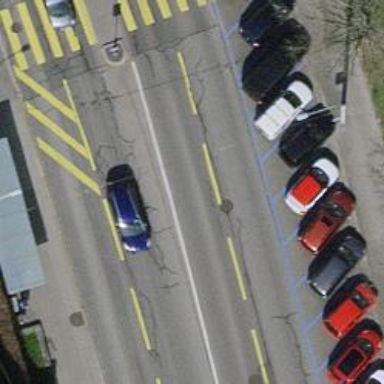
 there is cycleway that shares the bus lane."